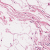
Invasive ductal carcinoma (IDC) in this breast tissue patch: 0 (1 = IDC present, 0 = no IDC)